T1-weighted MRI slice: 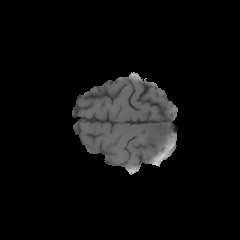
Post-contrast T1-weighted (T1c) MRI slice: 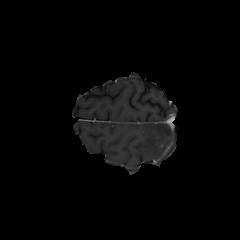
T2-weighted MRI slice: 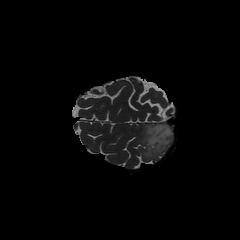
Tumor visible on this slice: yes